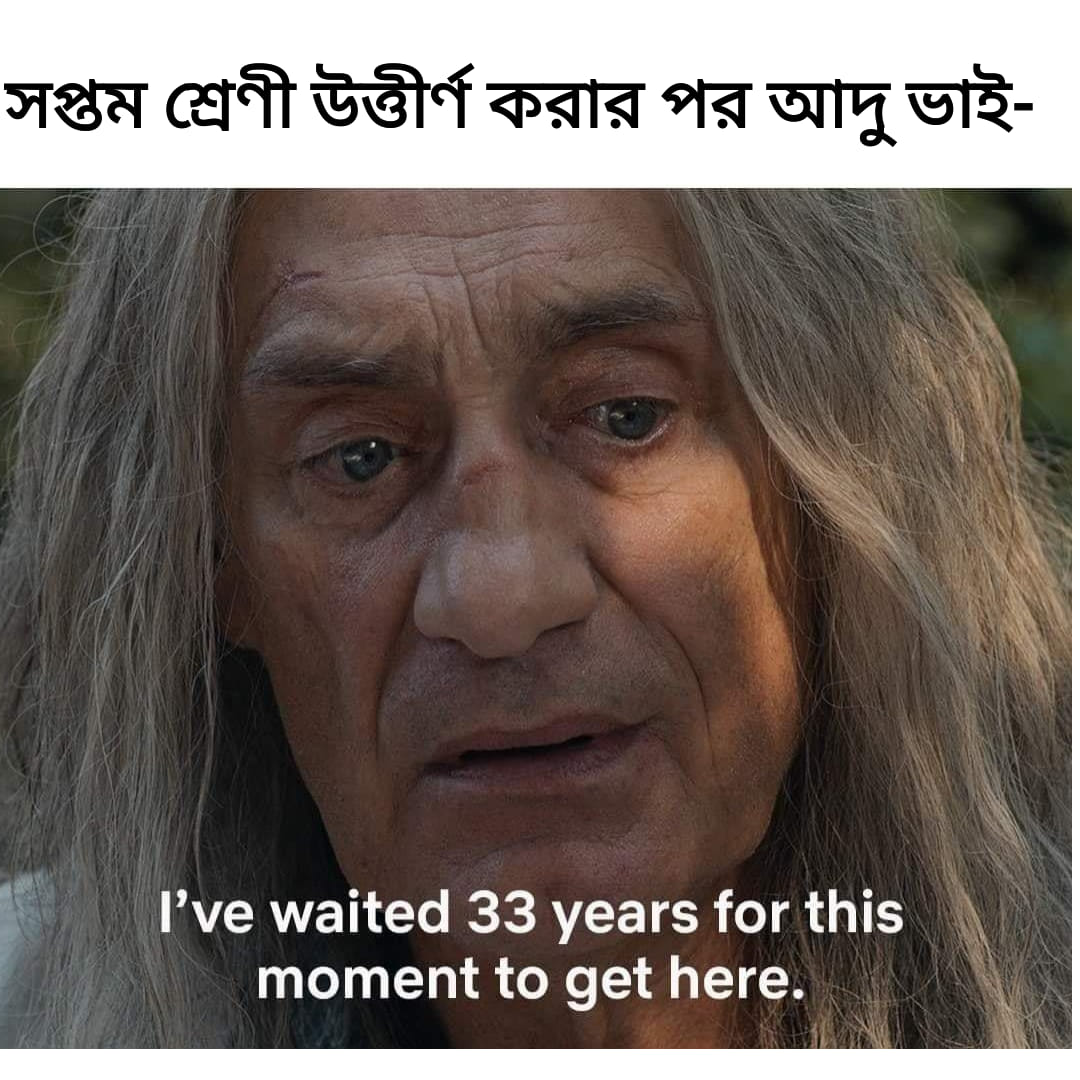
Caption: সপ্তম শ্রেনী উত্তীর্ণ করার পর আদু ভাই -  I've waited 33 years for this moment to get here.
Label: non-hate